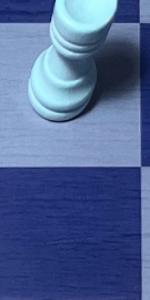
Label: Empty